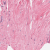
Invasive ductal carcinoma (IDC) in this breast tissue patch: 0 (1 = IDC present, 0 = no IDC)